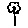
Label: flower